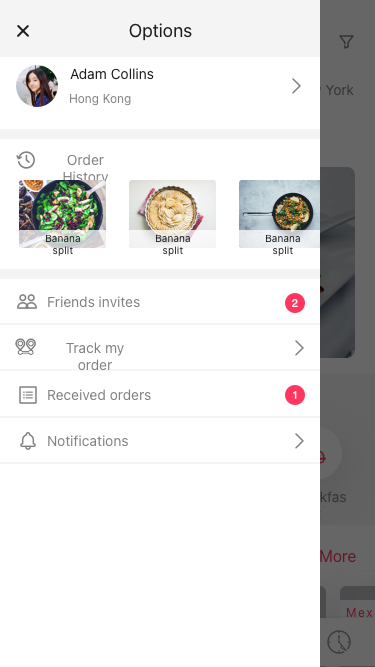
Text in this UI design:
Search
Category
Drinks
Chinese
Asian
Breakfast
Home
New orders
New York
Now
Hot

Burritos with Minced Meat Filling
Mexican food
View
More
Mexican
$10.00
Mexican
Options
Order History
Banana split
Banana split
Banana split
Adam Collins
Hong Kong
Track my order
Received orders
Notifications
Friends invites